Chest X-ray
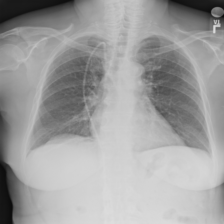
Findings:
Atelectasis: negative
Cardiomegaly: negative
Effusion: negative
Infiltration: negative
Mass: negative
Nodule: negative
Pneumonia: negative
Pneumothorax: negative
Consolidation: negative
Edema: negative
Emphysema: negative
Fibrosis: negative
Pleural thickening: negative
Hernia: negative